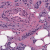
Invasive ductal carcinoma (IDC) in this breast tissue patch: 1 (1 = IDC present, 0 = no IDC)